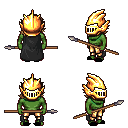
a pixel art fantasy rpg character, male body template, orc, green skin, black cape, gold greaves, blonde swoop hairstyle, gold helm, black slippers, spear, four views (front, back, left, right), 2x2 character sprite sheet, small pixel art, hard edges, no anti-aliasing